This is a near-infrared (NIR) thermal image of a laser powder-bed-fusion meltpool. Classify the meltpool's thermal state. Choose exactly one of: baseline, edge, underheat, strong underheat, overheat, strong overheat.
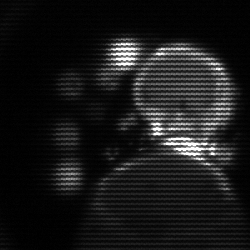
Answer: baseline